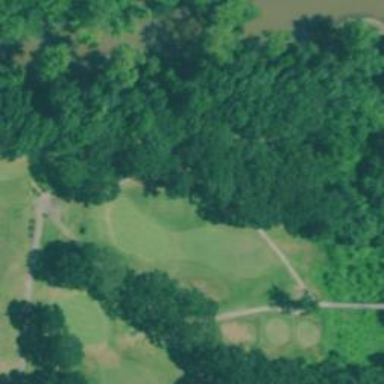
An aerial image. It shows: View of golf hole.